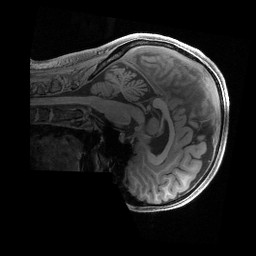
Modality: T1w
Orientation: sagittal
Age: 28
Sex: female
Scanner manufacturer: siemens
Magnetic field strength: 3 T
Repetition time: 2.4 s
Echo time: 0.00241 s